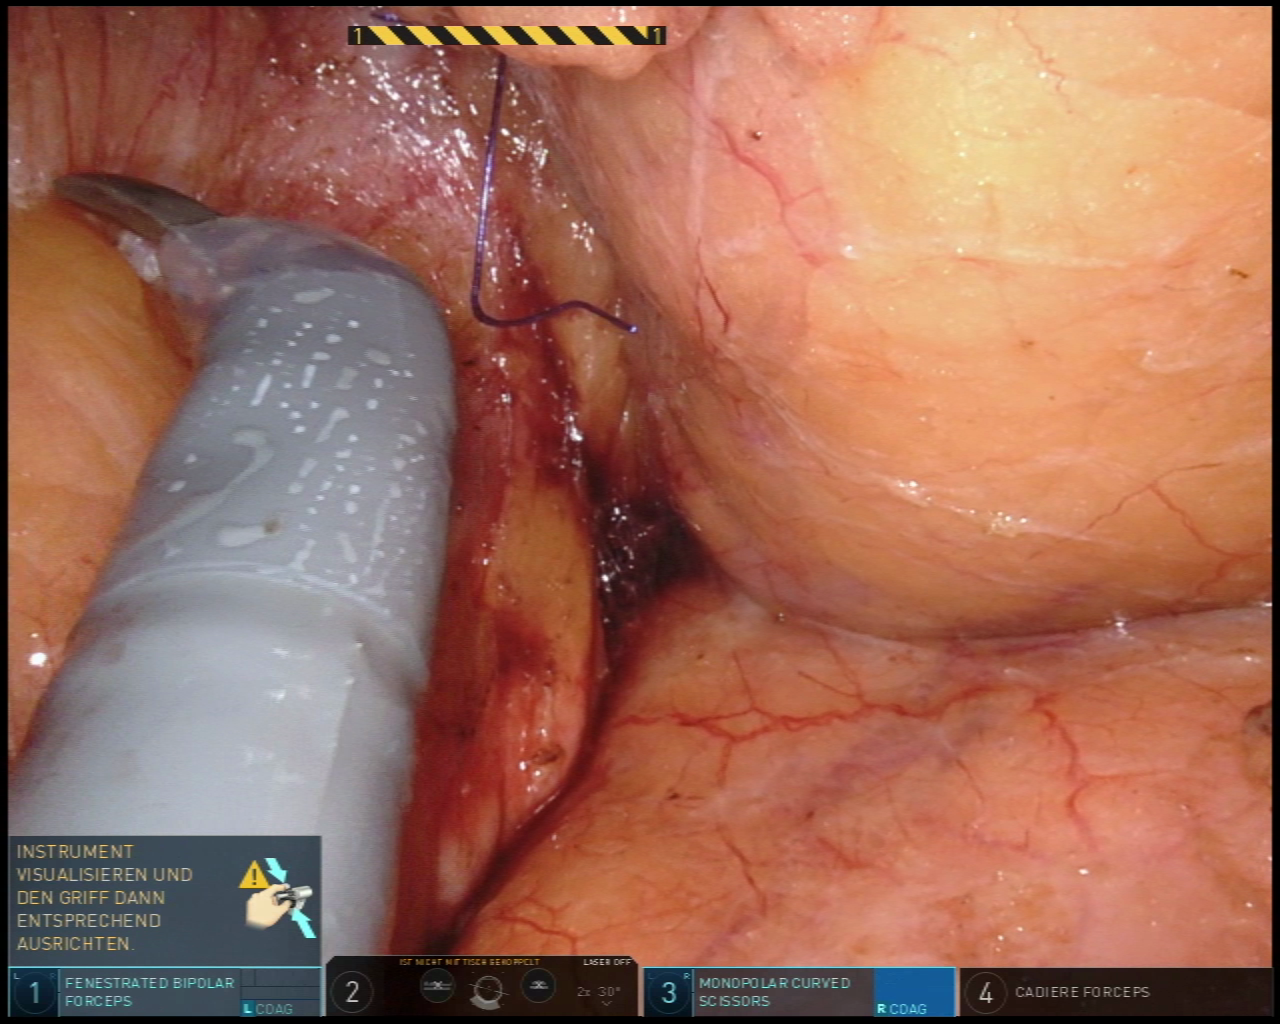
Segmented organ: pancreas
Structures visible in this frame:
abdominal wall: no
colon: no
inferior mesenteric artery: no
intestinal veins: no
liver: no
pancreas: yes
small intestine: no
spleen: no
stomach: no
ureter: no
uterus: no
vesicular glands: no